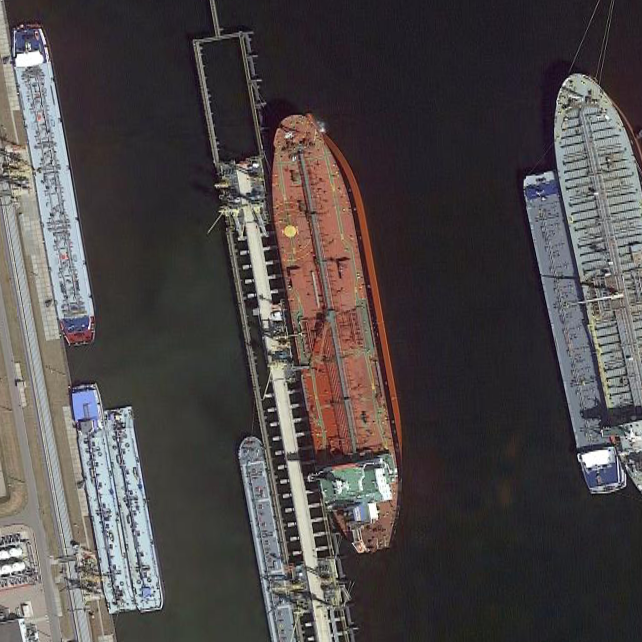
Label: civil